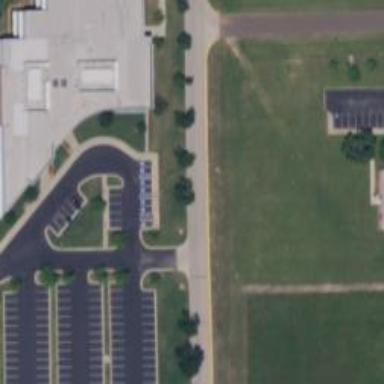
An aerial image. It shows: Parking space is available.